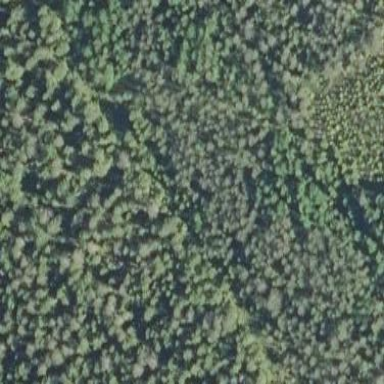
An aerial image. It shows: Swampy wetland area.